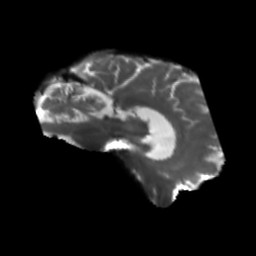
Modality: T2w
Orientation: sagittal
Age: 70
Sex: male
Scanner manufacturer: siemens
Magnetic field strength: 3 T
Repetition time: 5.47 s
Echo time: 0.0854 s